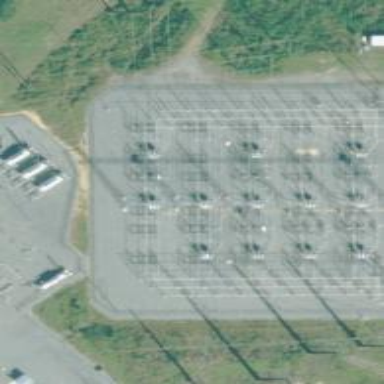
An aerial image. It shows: Switch used for power control.